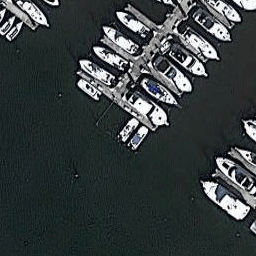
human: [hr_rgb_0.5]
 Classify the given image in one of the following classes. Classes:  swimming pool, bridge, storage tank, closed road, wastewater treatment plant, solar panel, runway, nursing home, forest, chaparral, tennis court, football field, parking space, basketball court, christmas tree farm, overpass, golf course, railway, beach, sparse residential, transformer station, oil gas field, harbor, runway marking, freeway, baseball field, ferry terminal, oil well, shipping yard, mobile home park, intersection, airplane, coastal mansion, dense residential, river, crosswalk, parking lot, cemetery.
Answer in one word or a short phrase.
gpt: harbor